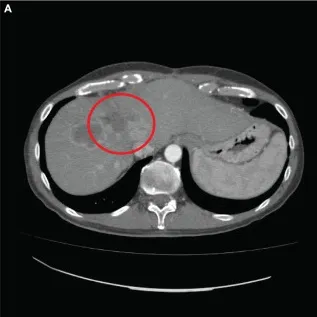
Contrast computed tomography scan performed with contrast 6 months after surgery.
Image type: radiology (ct)